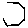
Label: hexagon